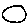
Label: circle